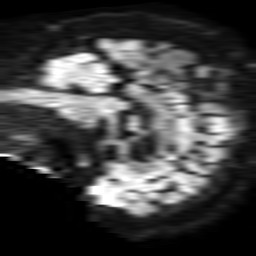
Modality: TRACE
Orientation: sagittal
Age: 59
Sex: male
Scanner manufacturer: philips
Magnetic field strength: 1.5 T
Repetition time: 3.395 s
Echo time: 0.06922 s